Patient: sex M, age 56
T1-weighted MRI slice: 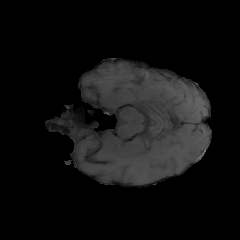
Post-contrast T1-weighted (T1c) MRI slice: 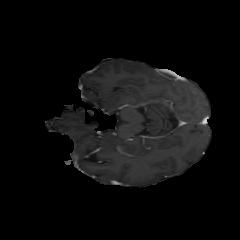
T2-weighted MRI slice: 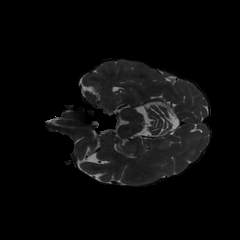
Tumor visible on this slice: no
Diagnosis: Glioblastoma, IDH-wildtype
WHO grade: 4